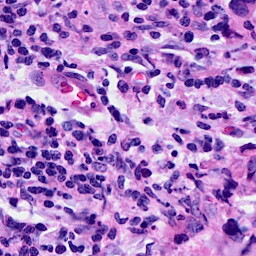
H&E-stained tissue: Breast